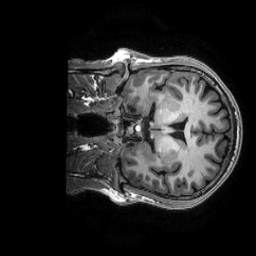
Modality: T1w
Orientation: coronal
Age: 31
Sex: male
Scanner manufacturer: ge
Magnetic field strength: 3 T
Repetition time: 0.0073 s
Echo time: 0.003 s